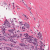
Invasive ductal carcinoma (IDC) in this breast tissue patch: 1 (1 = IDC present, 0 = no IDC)